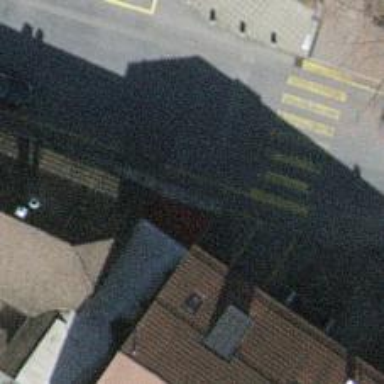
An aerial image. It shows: Bus stop with platform for public transport.